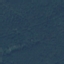
Label: Forest